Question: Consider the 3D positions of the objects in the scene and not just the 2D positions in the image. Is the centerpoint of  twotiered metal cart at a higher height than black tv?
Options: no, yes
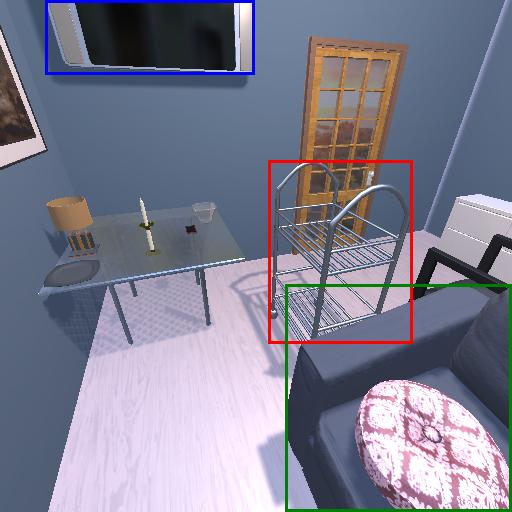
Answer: no